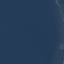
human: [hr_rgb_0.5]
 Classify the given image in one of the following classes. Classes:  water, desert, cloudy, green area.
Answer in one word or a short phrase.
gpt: water